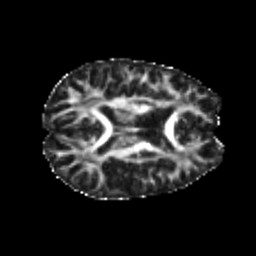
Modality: FA
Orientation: axial
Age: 21
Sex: male
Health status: healthy
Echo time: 0.074 s